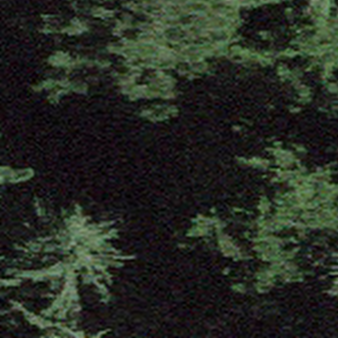
Label: other